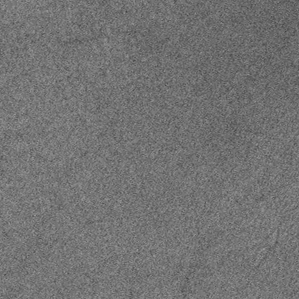
Label: frost